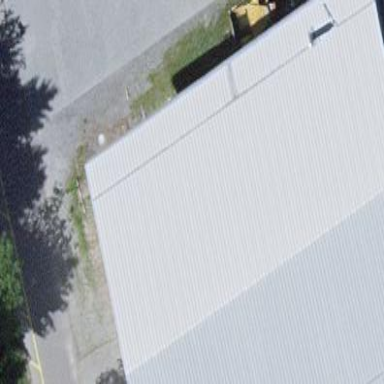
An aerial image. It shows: Industrial building.